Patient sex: M
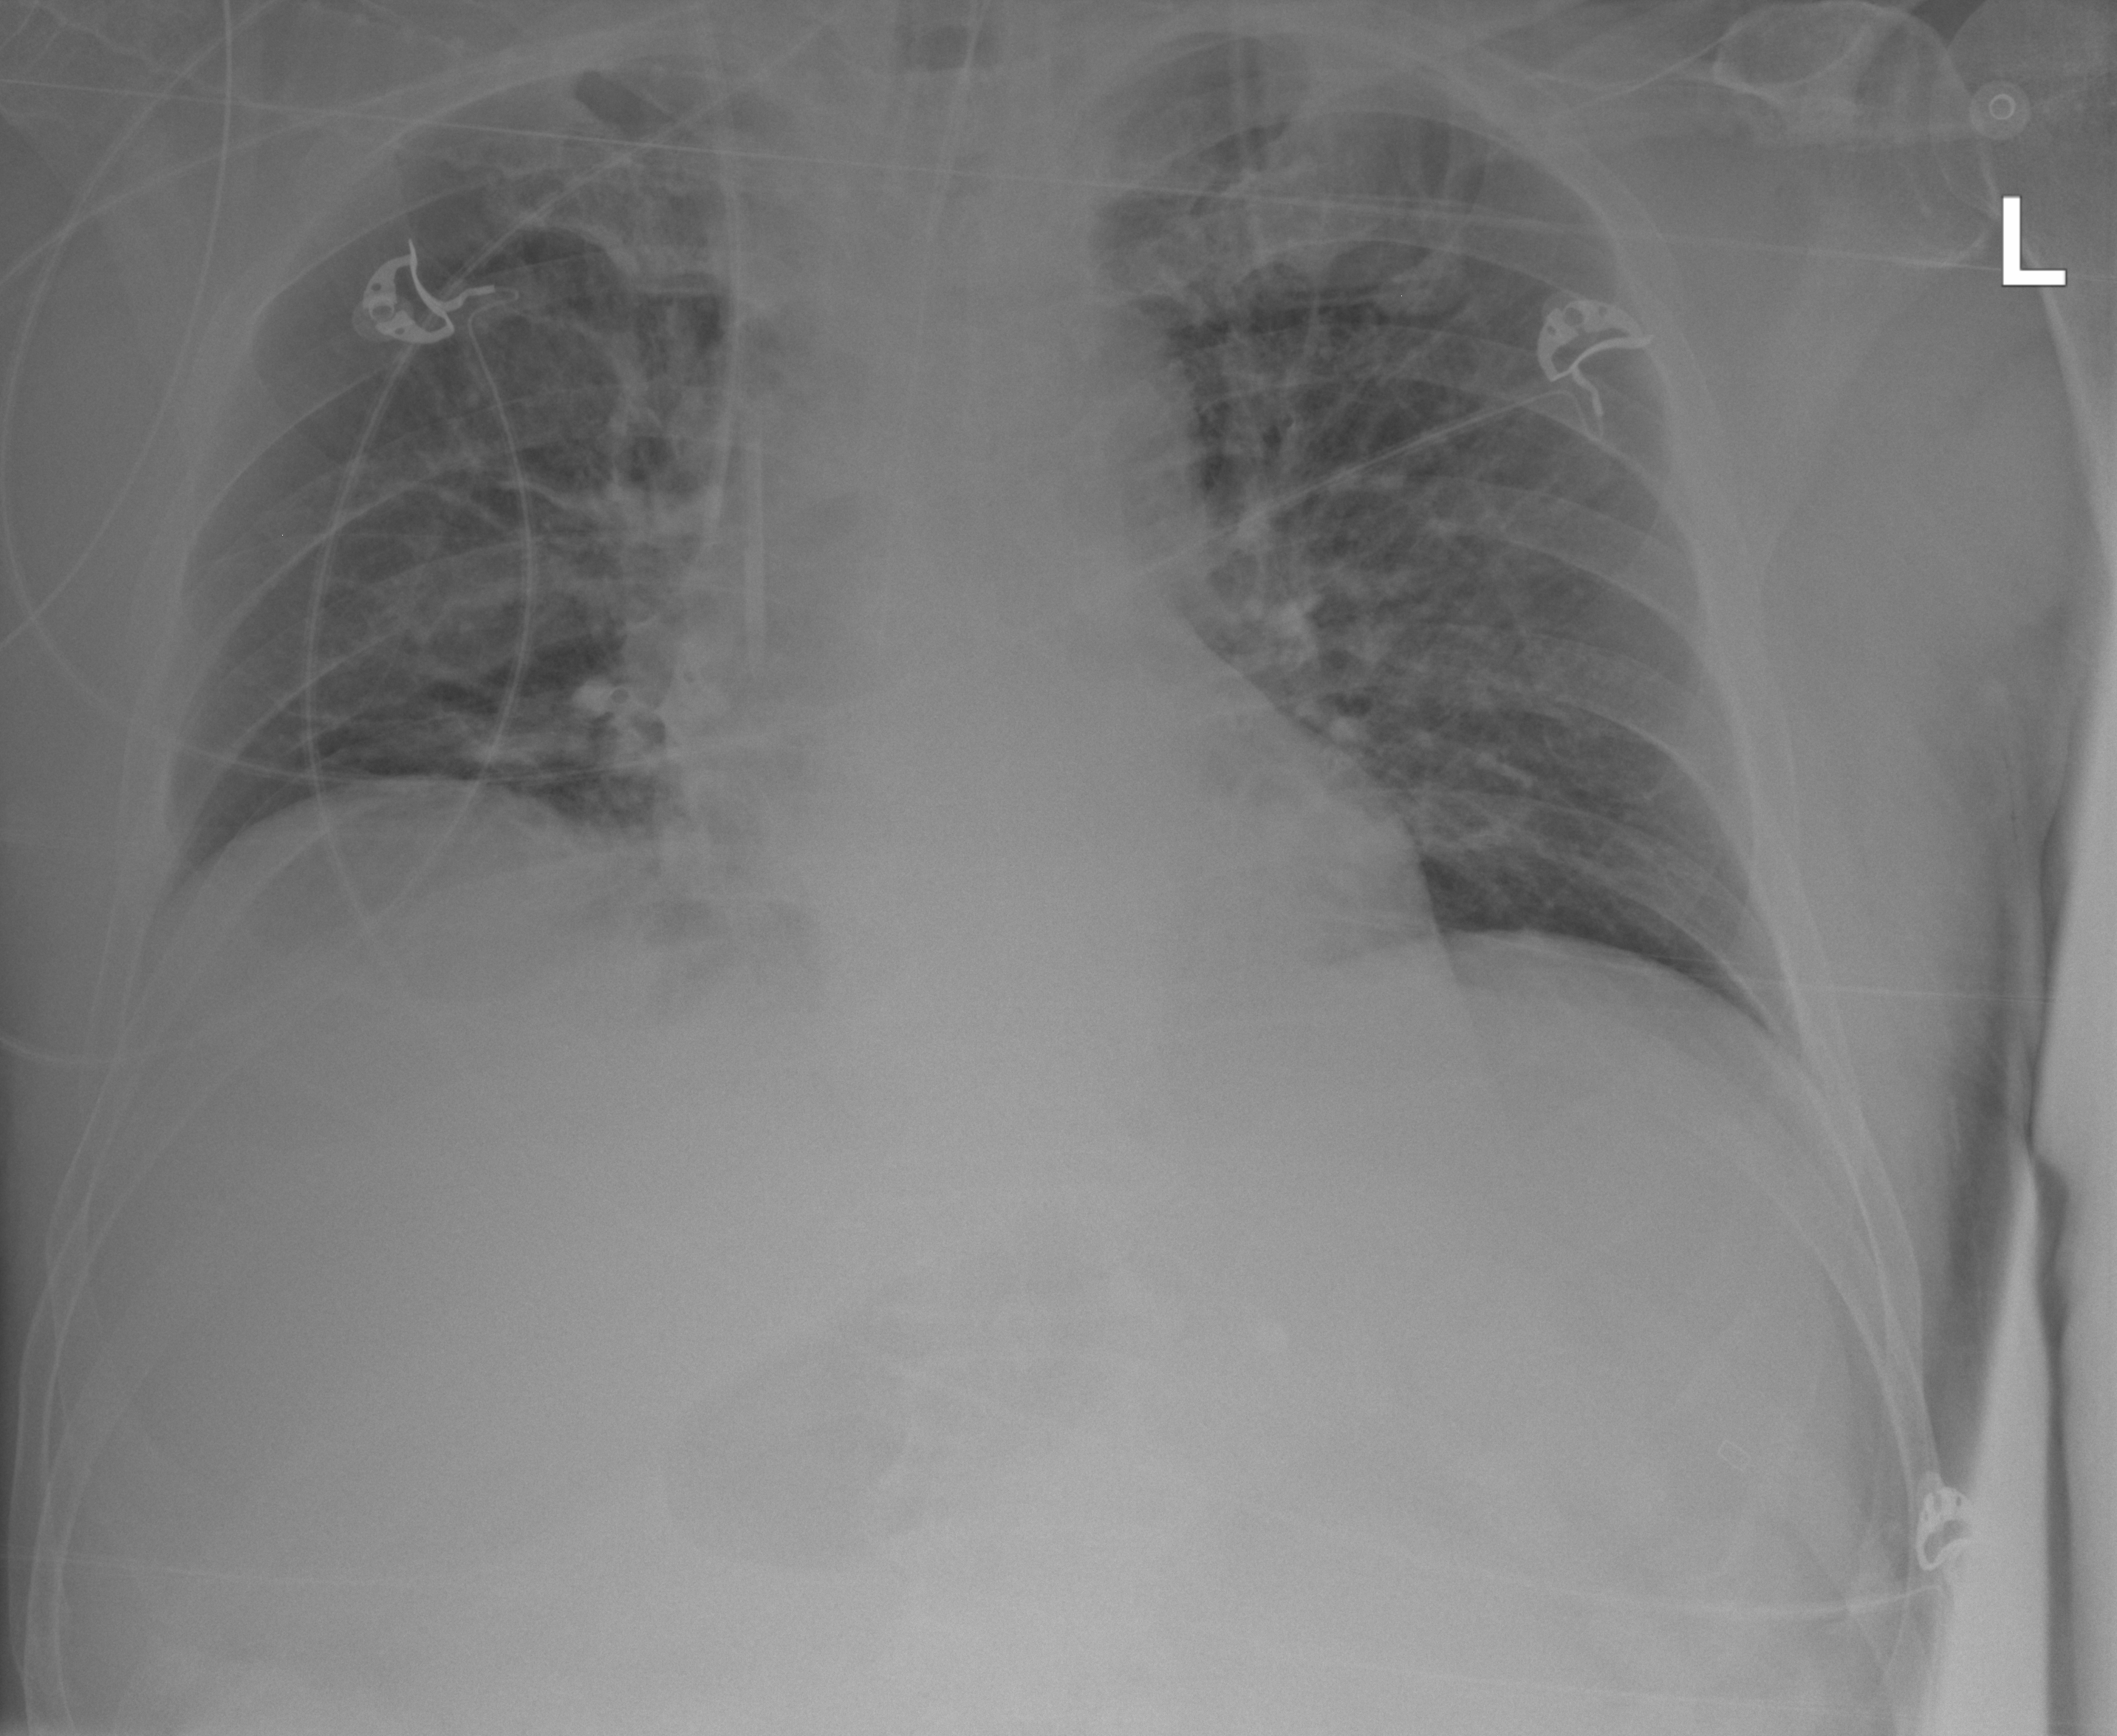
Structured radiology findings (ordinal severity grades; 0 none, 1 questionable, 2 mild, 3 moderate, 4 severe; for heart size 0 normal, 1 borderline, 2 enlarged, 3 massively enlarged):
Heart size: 0
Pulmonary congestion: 1
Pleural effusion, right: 0
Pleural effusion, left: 0
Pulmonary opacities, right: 0
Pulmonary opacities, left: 0
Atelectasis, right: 0
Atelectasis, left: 0